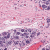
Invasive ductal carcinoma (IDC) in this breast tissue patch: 0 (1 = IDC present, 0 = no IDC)